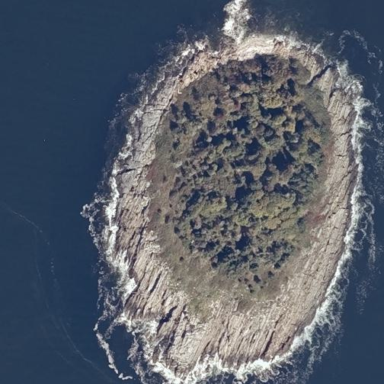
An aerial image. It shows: Islet along the natural coastline.